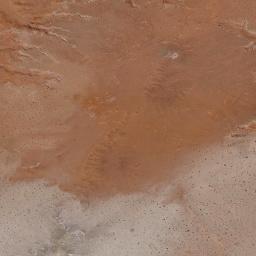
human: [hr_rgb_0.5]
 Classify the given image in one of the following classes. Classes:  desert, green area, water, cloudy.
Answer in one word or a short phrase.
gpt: desert